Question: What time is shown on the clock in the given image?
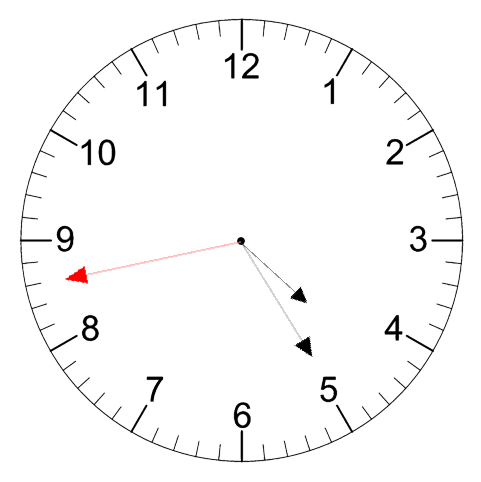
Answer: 04:24:43